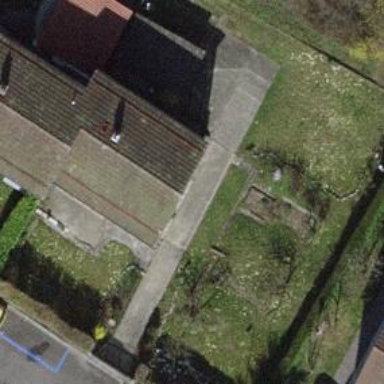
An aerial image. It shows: Semidetached house with gabled roof.